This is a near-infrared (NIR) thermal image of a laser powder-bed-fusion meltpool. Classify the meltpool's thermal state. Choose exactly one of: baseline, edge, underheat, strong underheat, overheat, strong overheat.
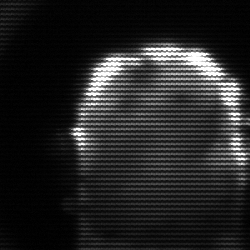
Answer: baseline